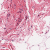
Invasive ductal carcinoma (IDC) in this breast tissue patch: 0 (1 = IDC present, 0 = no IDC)